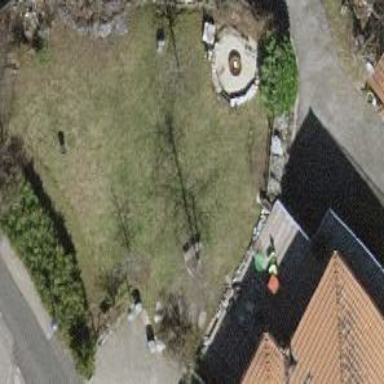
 designed for leisure activities on land."